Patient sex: M
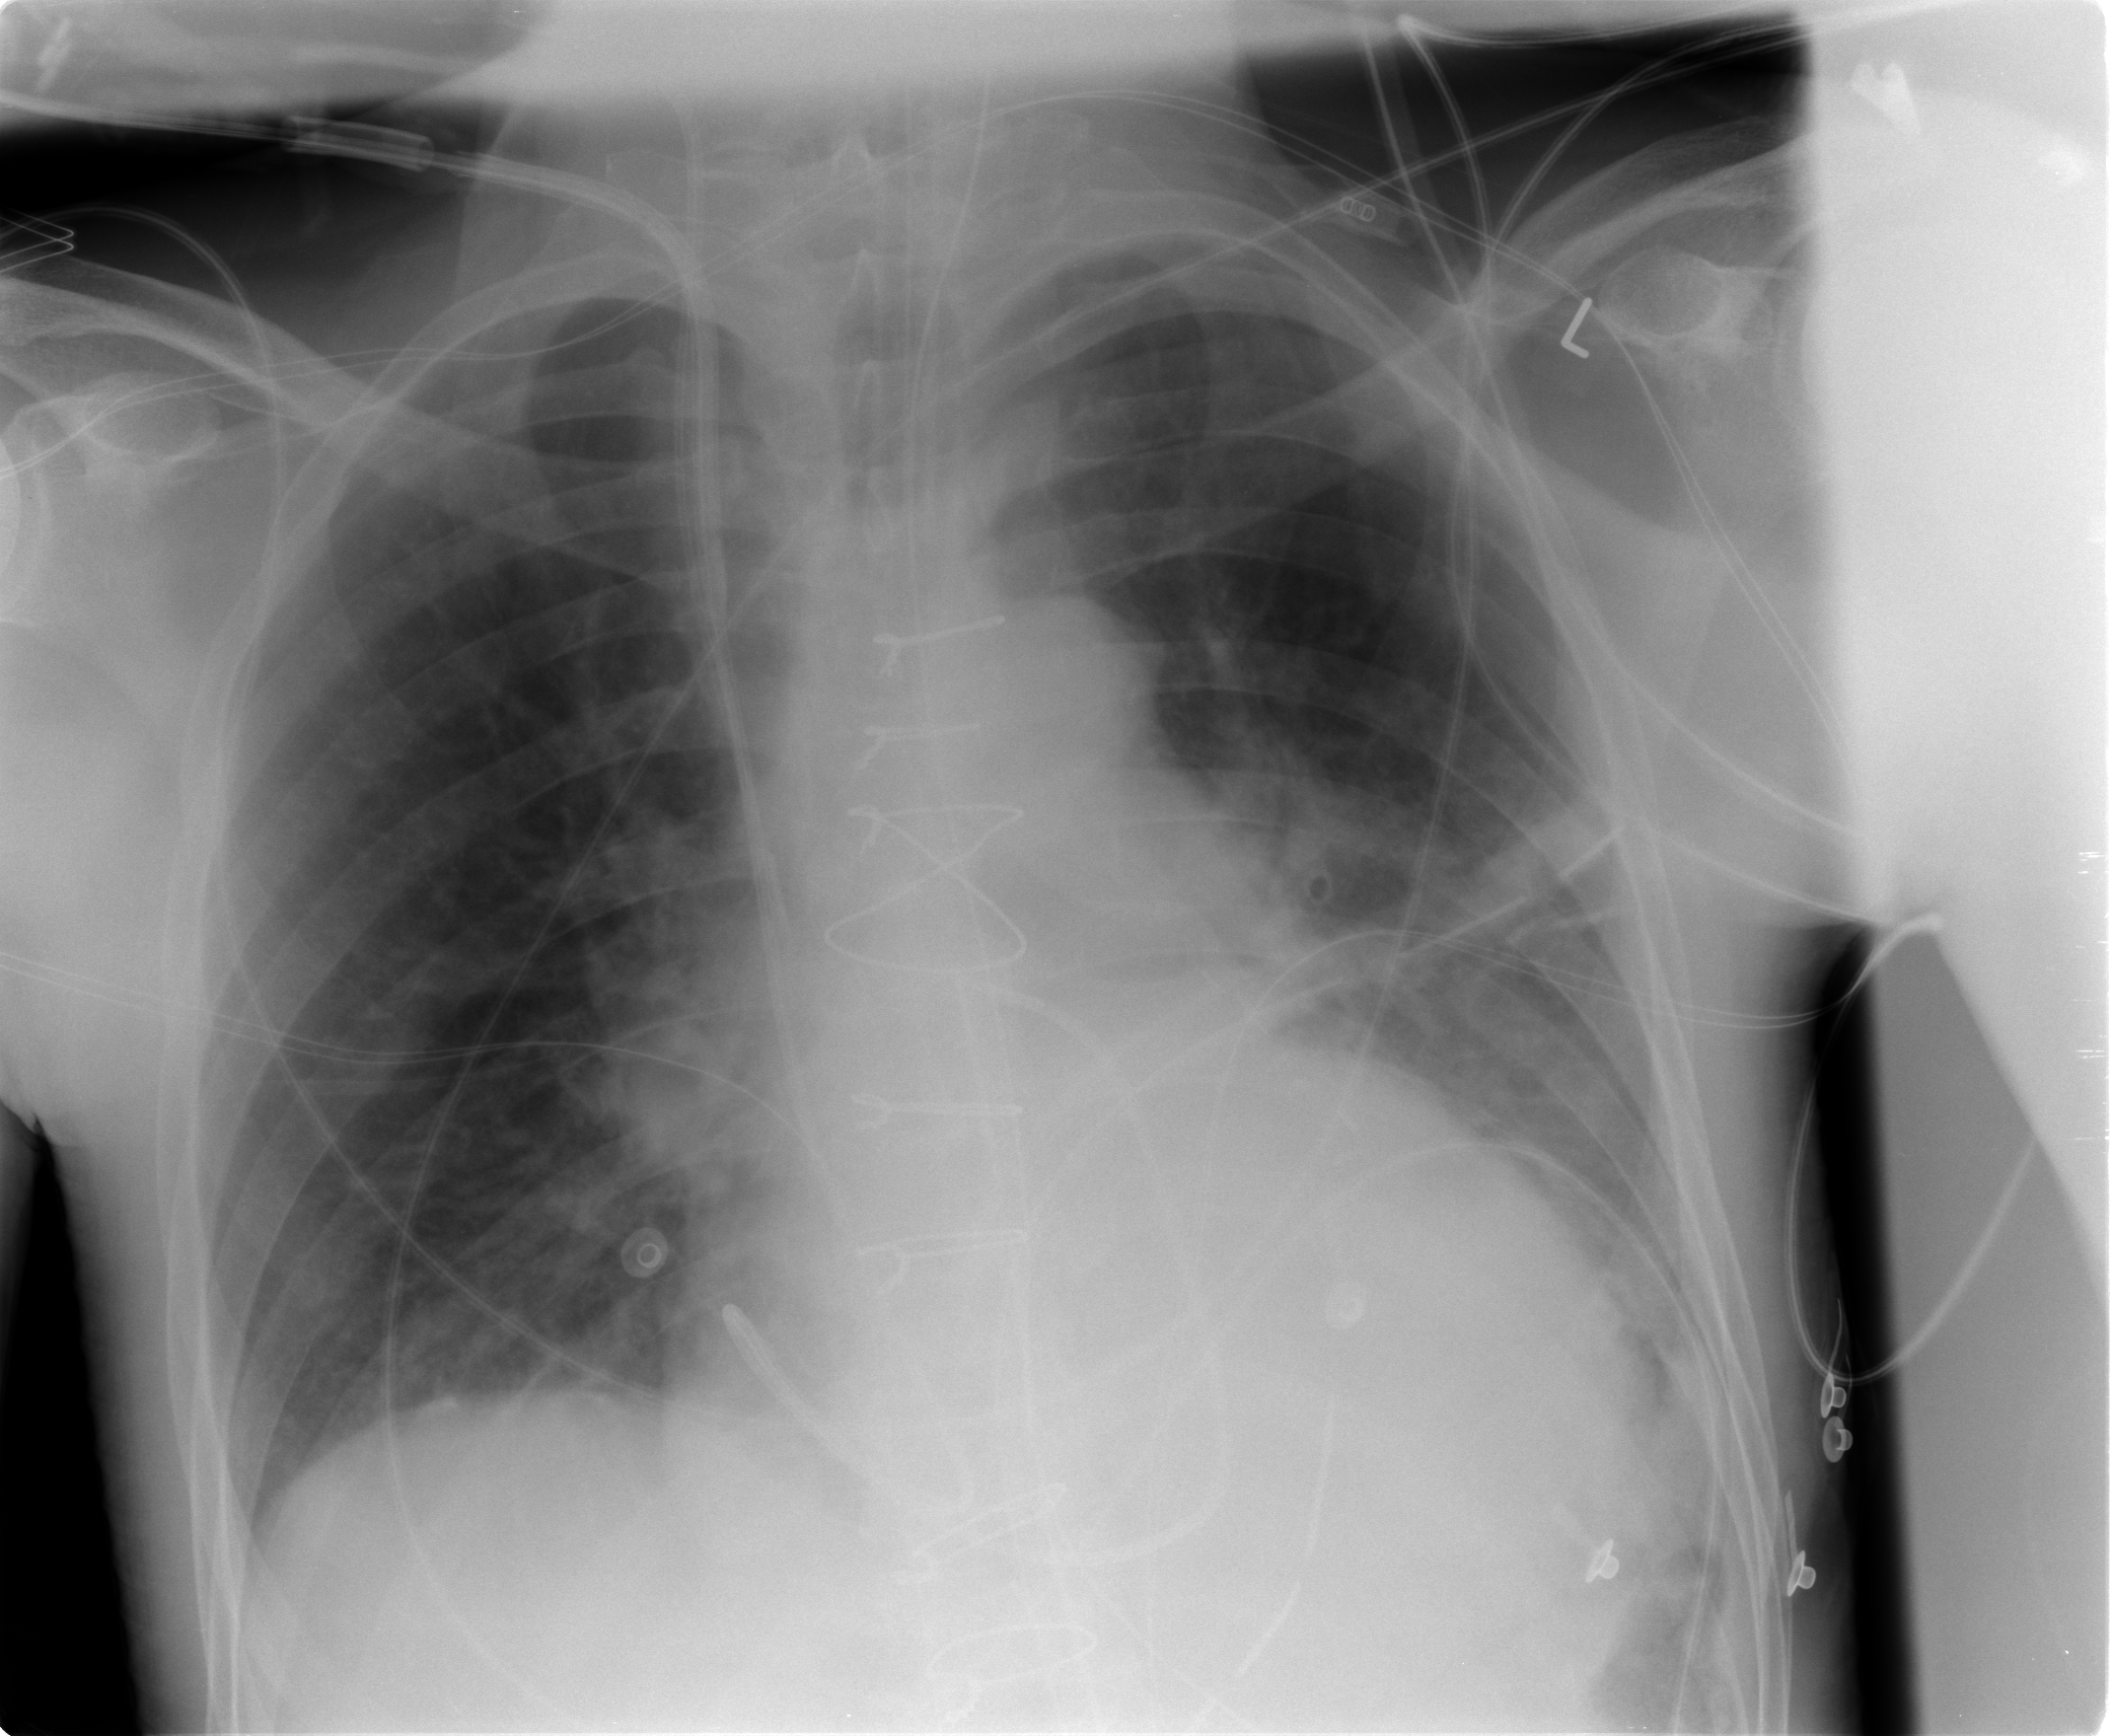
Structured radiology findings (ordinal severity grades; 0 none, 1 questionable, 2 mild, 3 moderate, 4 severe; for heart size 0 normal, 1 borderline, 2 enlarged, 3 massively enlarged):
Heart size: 2
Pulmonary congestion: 2
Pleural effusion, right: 0
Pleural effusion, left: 2
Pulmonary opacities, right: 0
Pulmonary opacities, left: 0
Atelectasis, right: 2
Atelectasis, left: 0